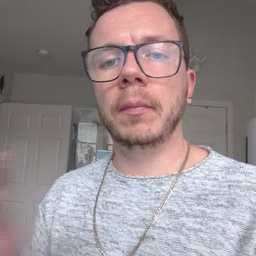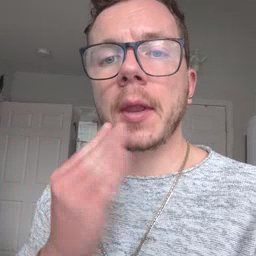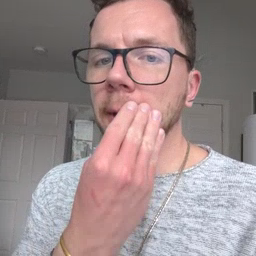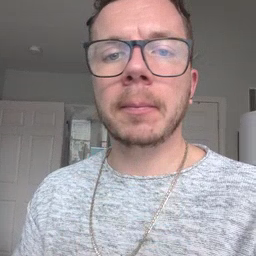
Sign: napkin